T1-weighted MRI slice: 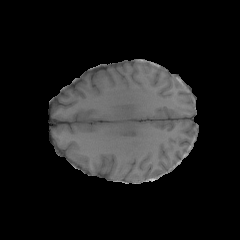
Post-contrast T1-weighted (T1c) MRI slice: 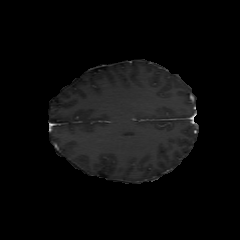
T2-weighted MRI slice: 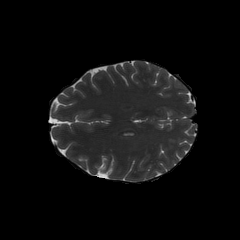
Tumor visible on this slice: no